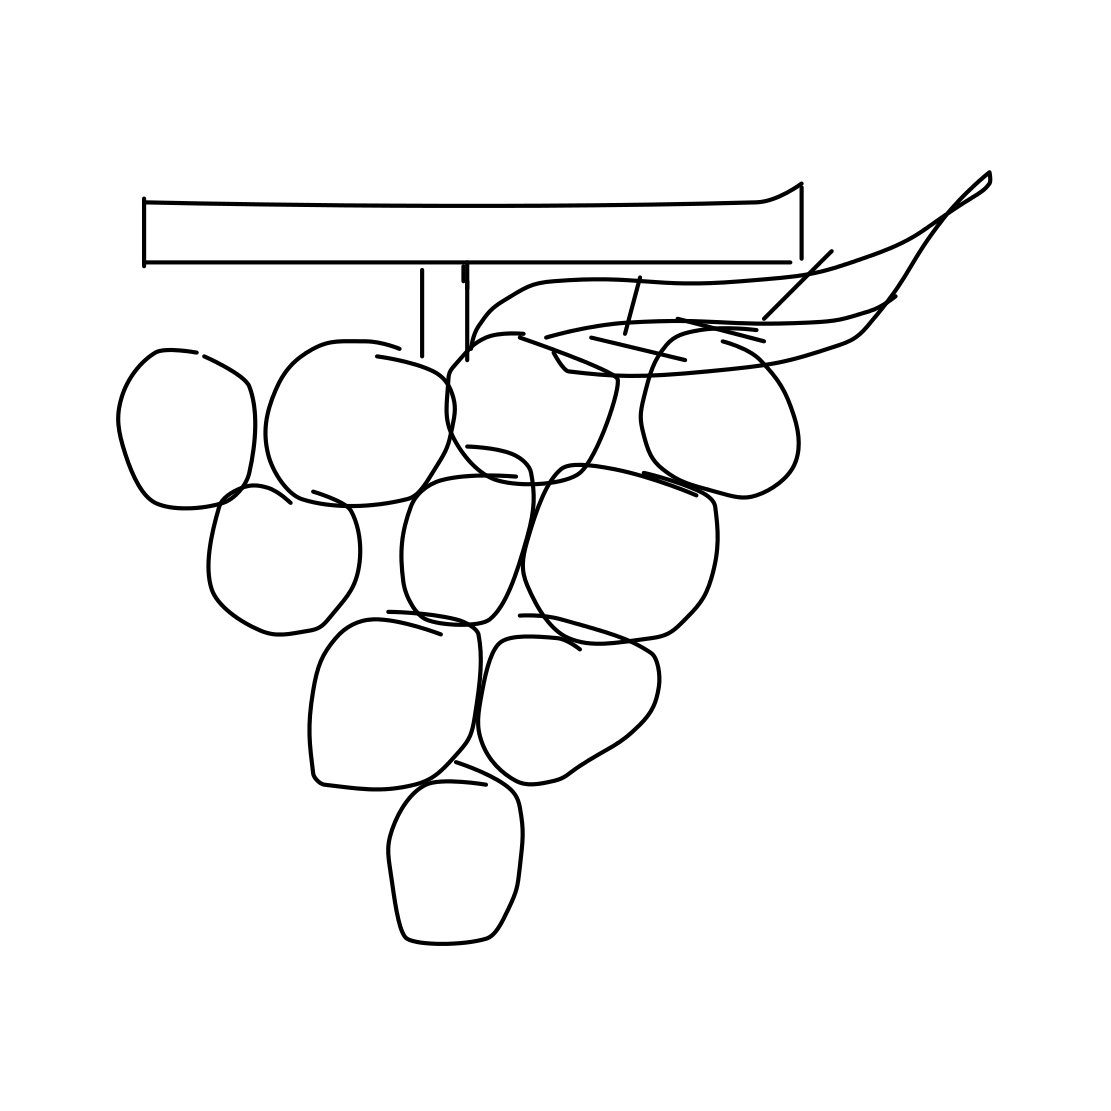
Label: grapes